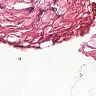
Metastatic tissue present: no